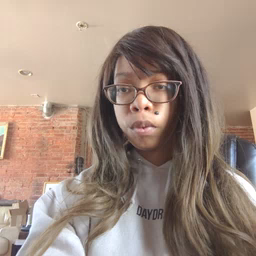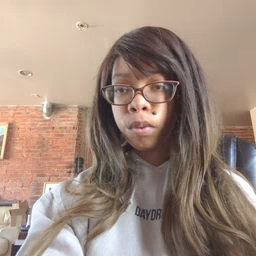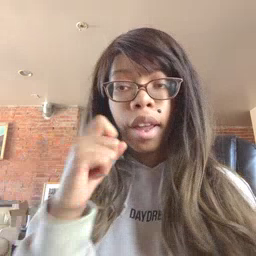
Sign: apple